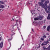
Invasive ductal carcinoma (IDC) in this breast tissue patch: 0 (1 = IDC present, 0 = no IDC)